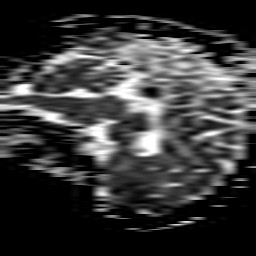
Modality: ADC
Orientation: sagittal
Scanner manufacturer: philips
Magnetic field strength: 1.5 T
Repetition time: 3.398 s
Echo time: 0.09411 s